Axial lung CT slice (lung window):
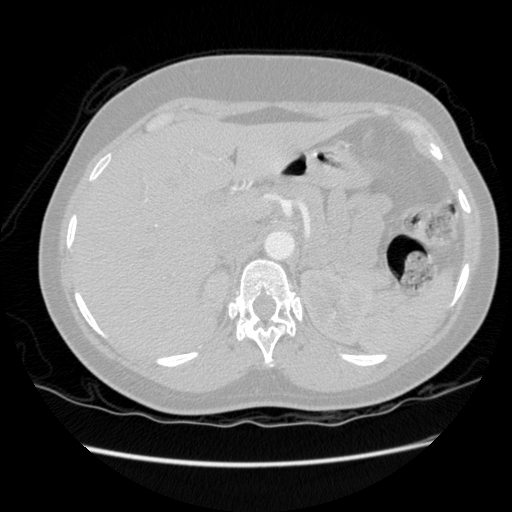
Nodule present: no